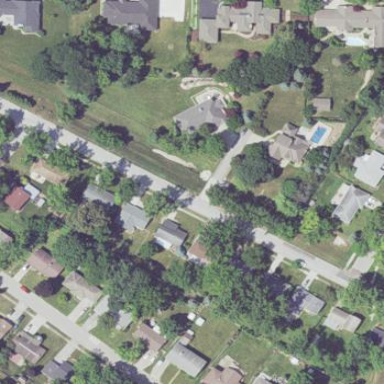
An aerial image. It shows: Neighbourhood with single-family residential houses.